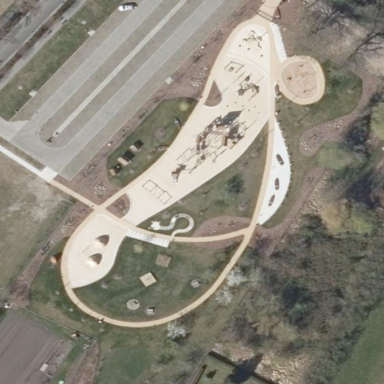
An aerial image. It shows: Playground area for leisure land.